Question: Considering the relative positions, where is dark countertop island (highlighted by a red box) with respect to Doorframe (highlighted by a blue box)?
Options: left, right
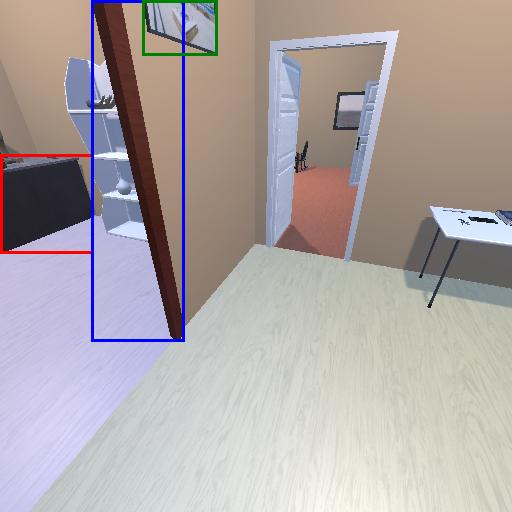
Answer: left